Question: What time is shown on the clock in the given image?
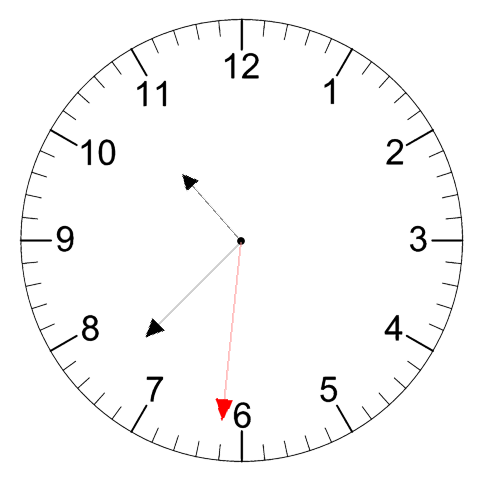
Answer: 10:37:31